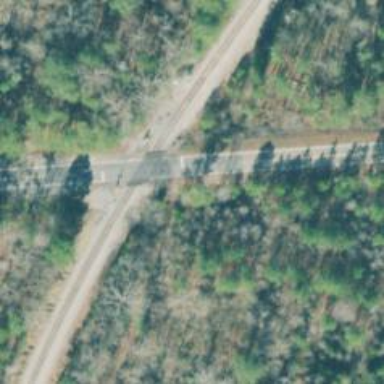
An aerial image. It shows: Rail with milepost labeled as 00C.